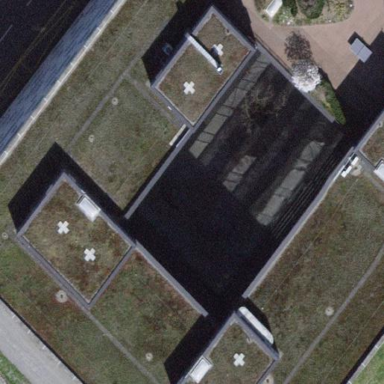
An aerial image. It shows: Building part with flat roof.